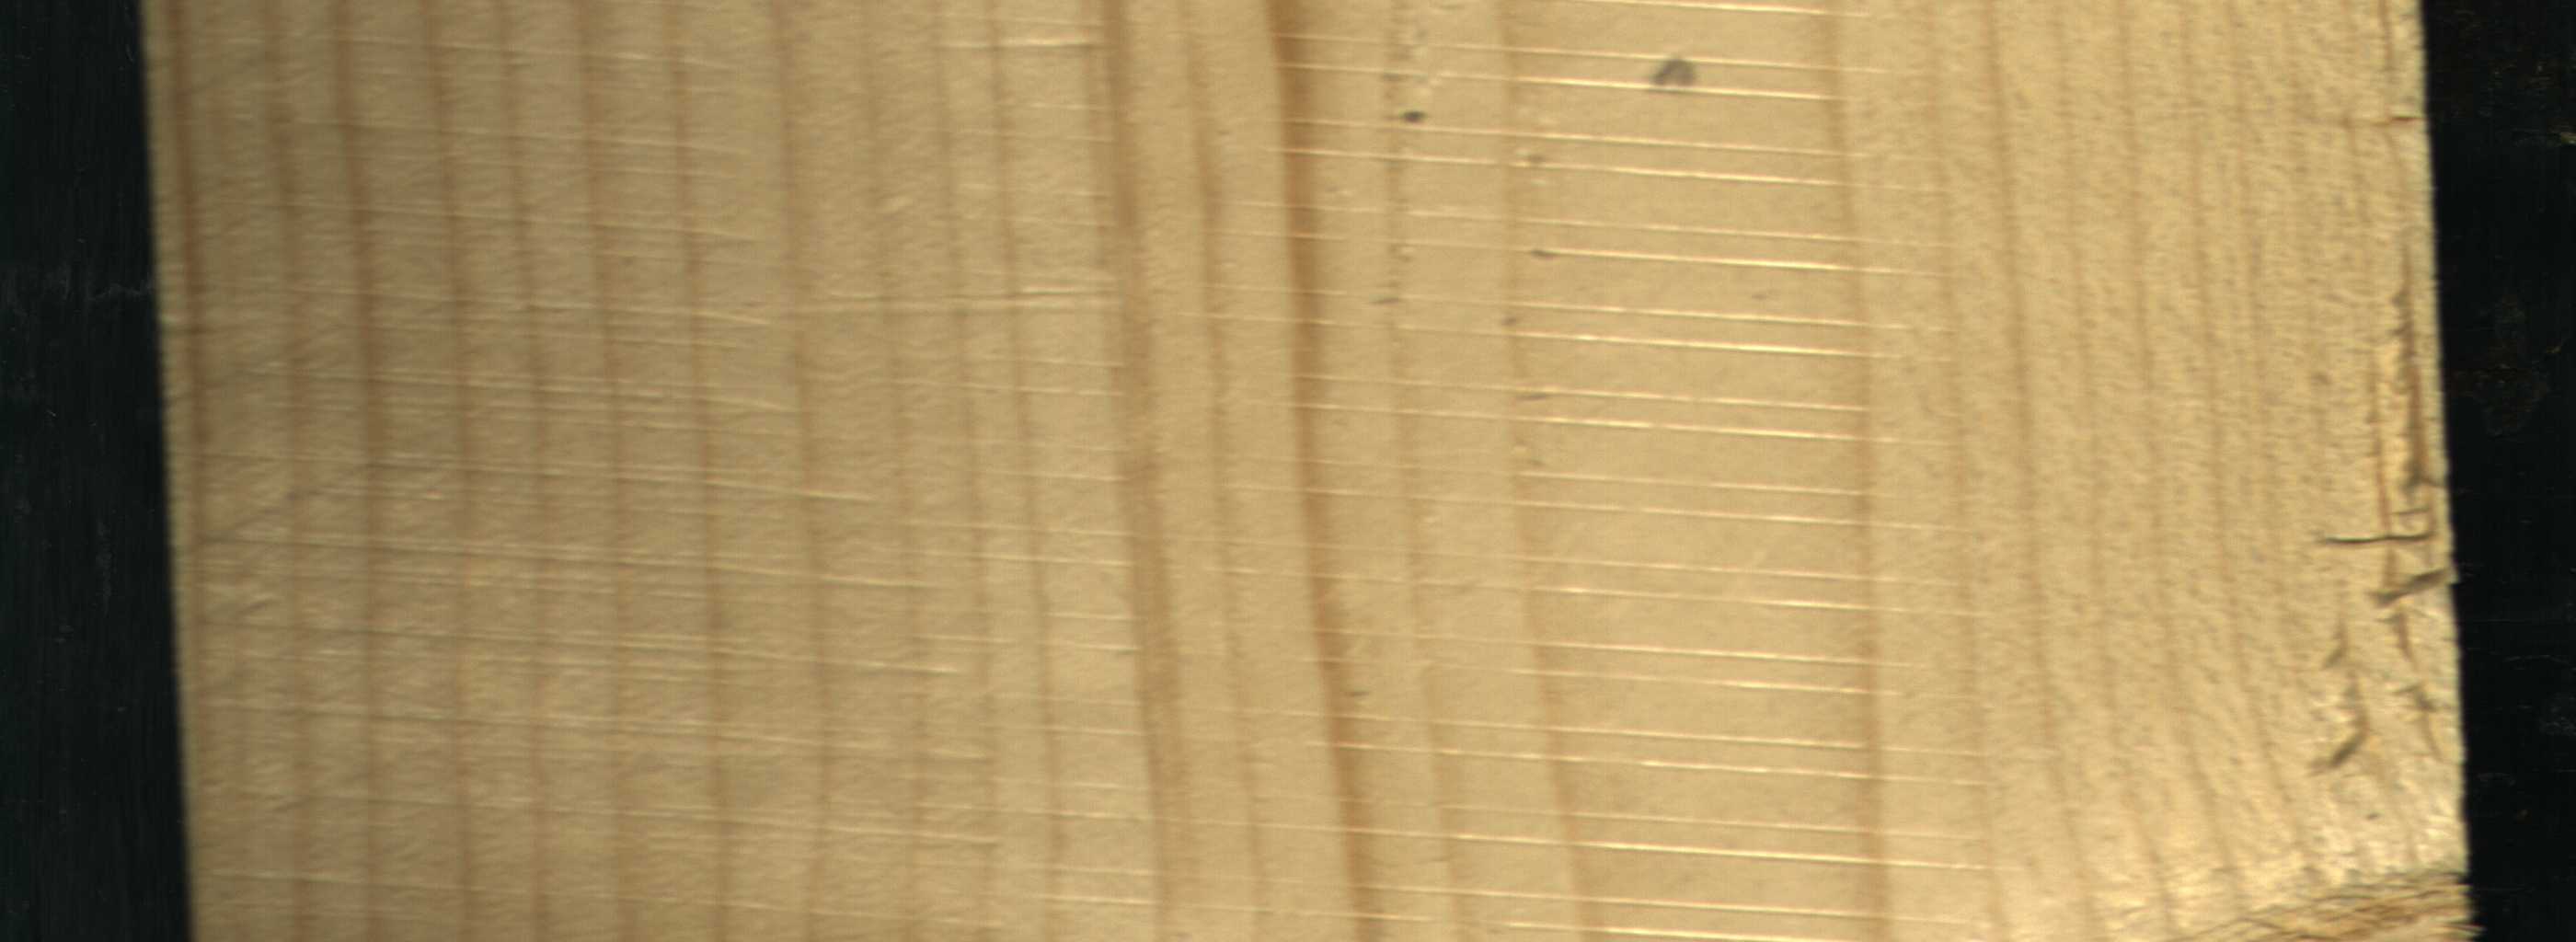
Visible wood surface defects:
Live_Knot